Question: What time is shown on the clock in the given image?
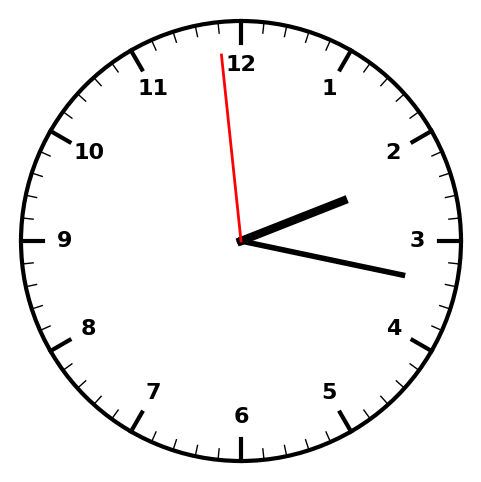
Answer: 02:16:59